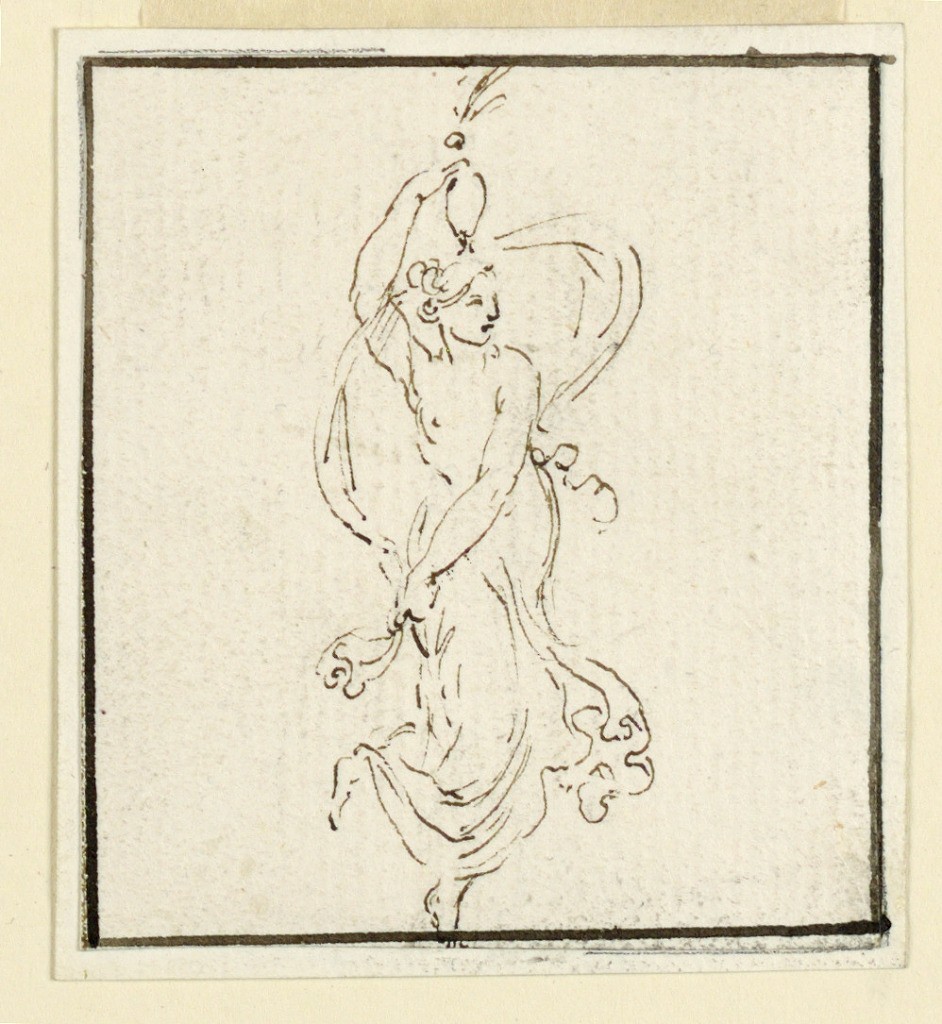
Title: Design for Part of a Wall or Ceiling Decoration: A Woman Dancer
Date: early 19th century
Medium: Pen and ink on paper, mounted
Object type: Drawing
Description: Directed toward the right, with the bust turned toward the spectator. Supporting with her right hand a vase with a flower upon her head. Framed by an ink line.